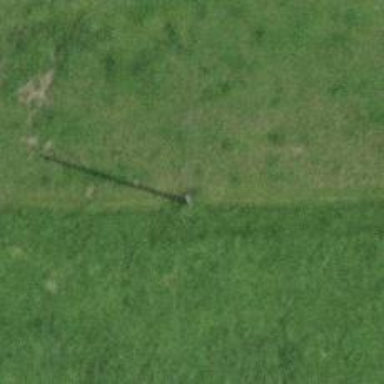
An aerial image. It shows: Minor power line.